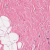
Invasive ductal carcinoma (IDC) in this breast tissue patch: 0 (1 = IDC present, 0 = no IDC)